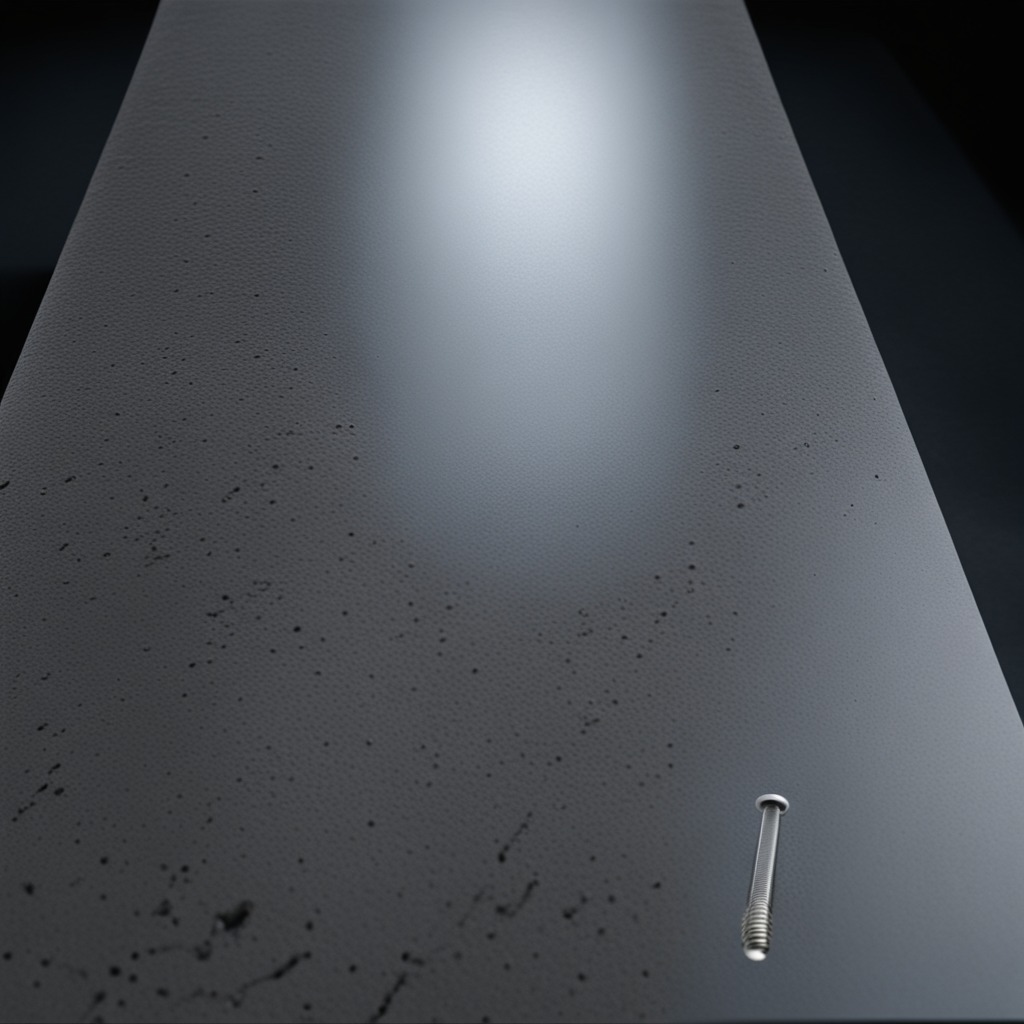
A metal screw is lying on a clean granite table inside a workshop at night dim ambient light soft shadows worn but